The picture encodes a bearing's raw vibration samples as pixel intensities in a 2-D grid. Based on the visible evidence, which condition applies: normal, inner_race, outer_race, ball?
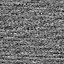
Answer: normal